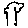
Label: tree